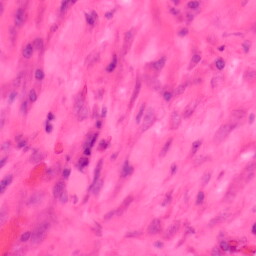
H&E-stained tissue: Colon